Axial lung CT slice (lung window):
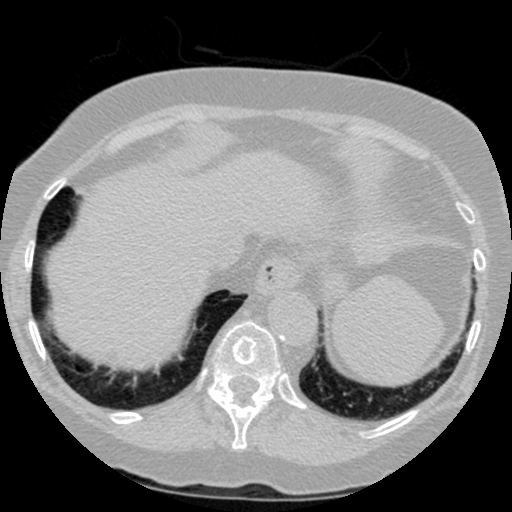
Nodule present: no